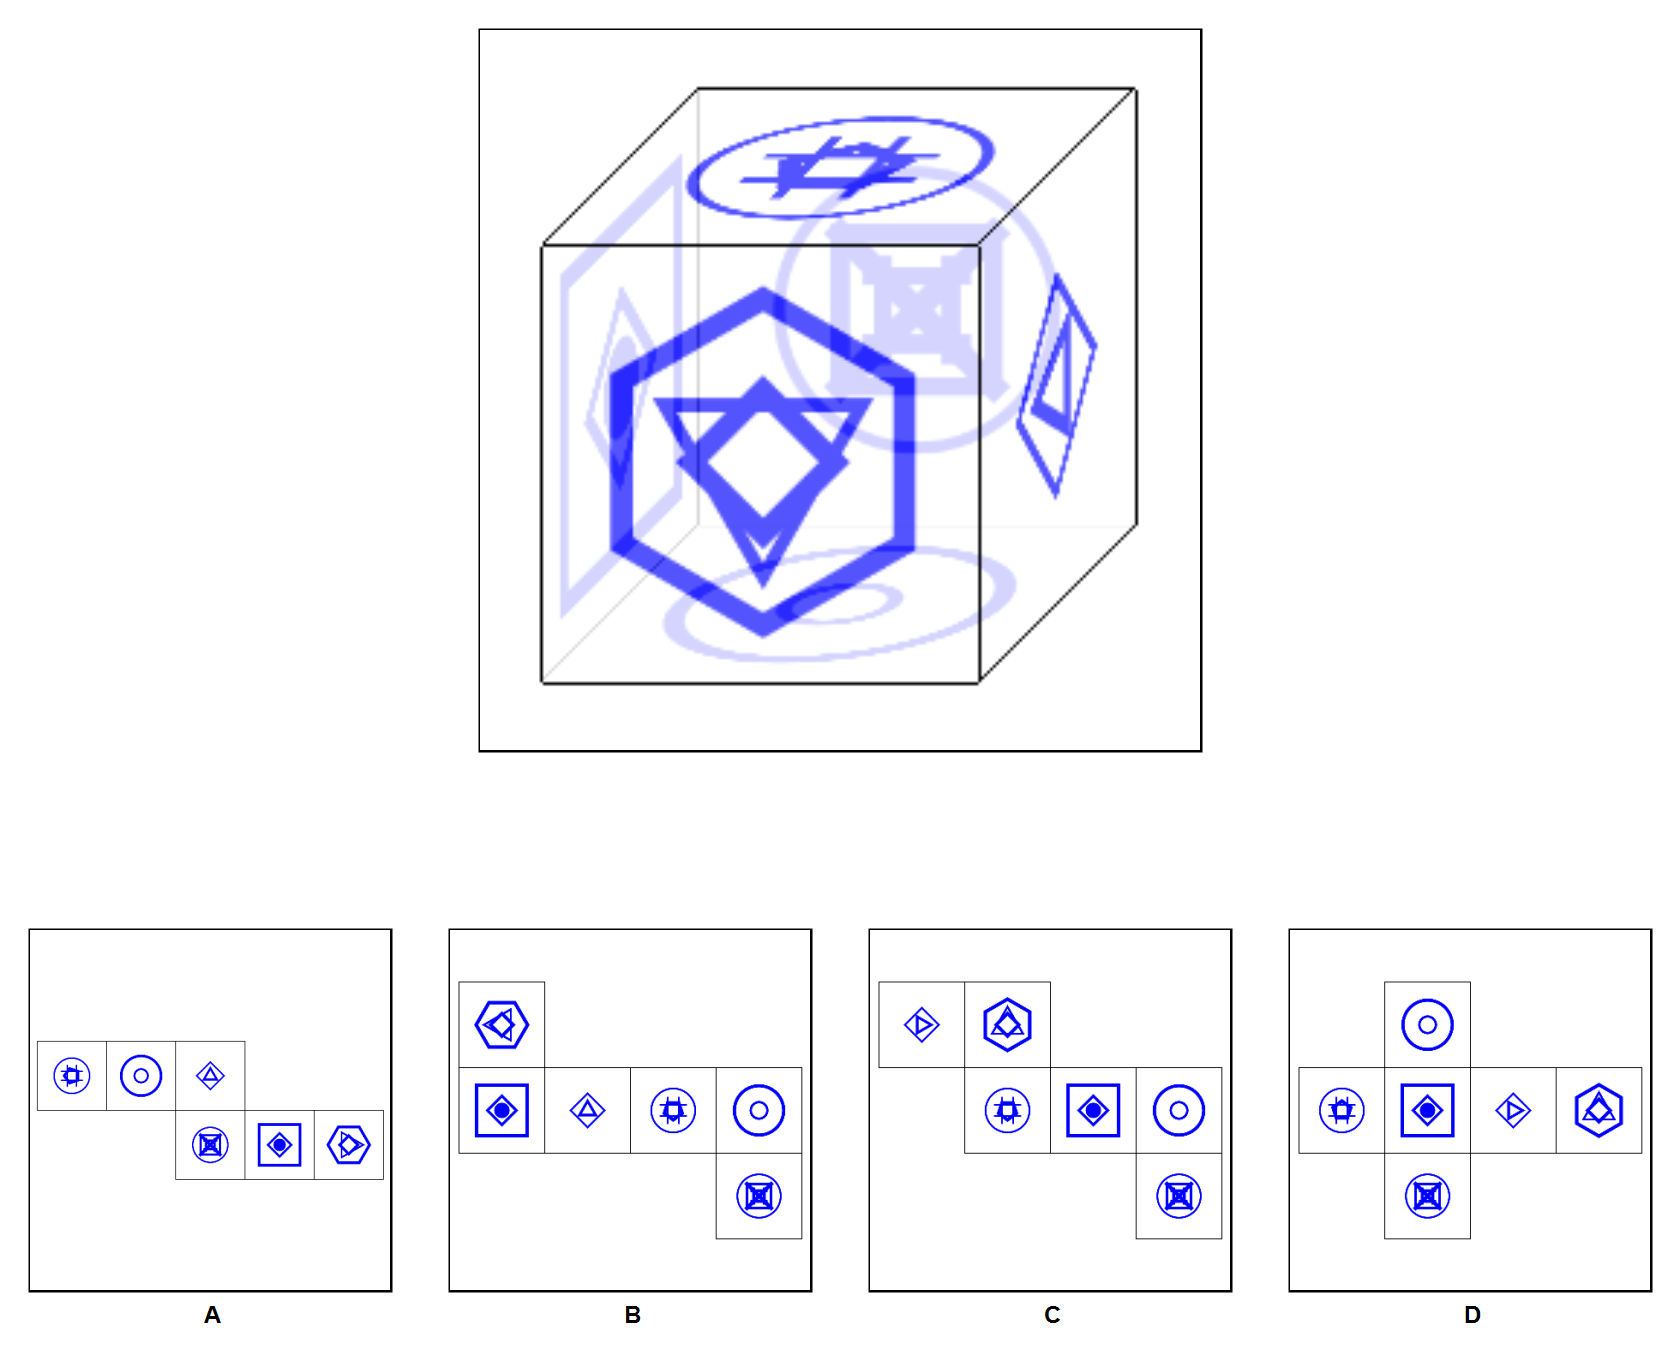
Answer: C